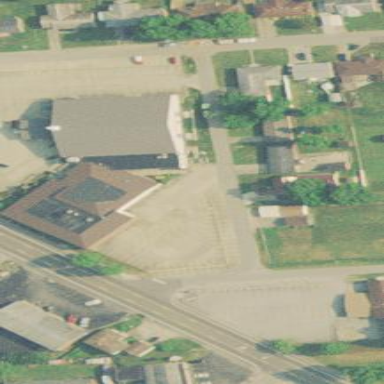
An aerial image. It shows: Parking area.